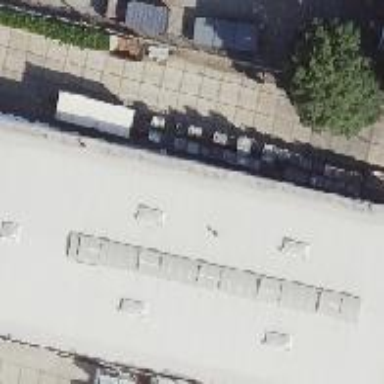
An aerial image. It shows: Commercial building.